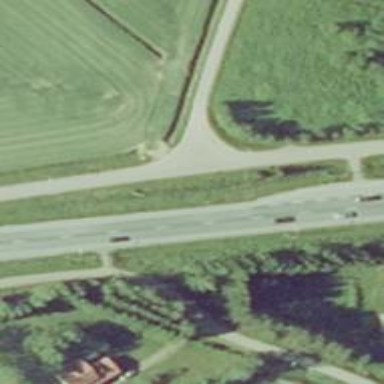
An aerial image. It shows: Asphalt road designated as trunk highway.